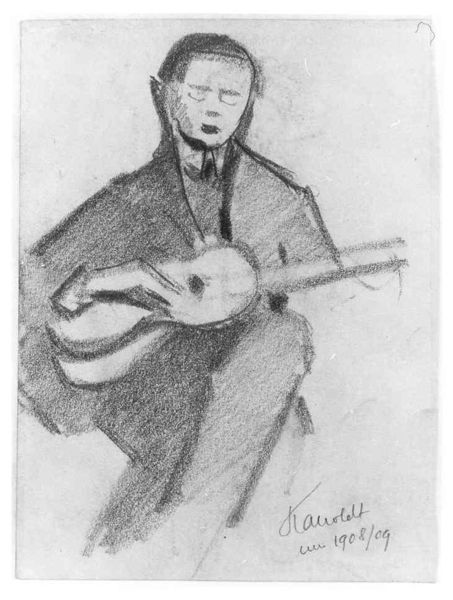
Titel: Der Maler Seebold mit Gitarre
Künstler: Alexander Kanoldt
Standort: Karlsruhe
Institution: Staatliche Kunsthalle Karlsruhe
Schlagwörter: dunkel, hand, kopf, mann, schatten, weiß, sitzen, abend, cafe, elegant, frisur, grau, hell, kreide, mund, nase, schwarz, skizze, stirn, zeichnung, anzug, hemd, hose, jacke, augen, gesicht, kragen, mensch, trauer, instrument, portrait, porträt, signatur, figur, haare, mantel, sitzend, blatt, gesang, gitarre, musik, musiker, augenbrauen, frontal, lippen, beine, bein, schrift, schlafen, man, spieler, noten, studie, datierung, fläche, grafik, graphik, linien, signiert, spielen, krawatte, datum, zahlen, musizieren, junge, knie, geschlossen, striche, spiel, offen, unterschrift, kohle, augen zu, schwarz-weiß, schraffur, radierung, lithografie, strich, bleistift, entwurf, kunst, unterzeichnung, stift, umrisslinie, geschlossene augen, bleistiftzeichnung, geige, kravatte, schlips, singen, sänger, hingabe, binder, mandoline, rötel, vertieft, lied, musikant, kohlestift, graphit, leise, zeichnug, flüchtig, grafit, alexander, datiert, gewischt, kanoldt, mnn, ständchen, gitarrenspieler, besinnlichkeit, hochgestellt, übereinandergeschlagene beine, 20. jahrhundert, 1908, 1909, 1908/09, hanoldt, grauer spieler, bei sich, absorbiert, krawwate, kanolst, ghitarre